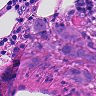
Metastatic tissue present: yes